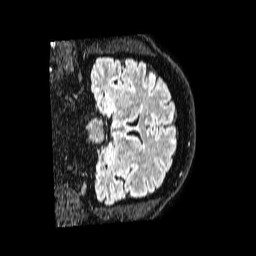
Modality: FLAIR
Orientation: coronal
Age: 34
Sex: female
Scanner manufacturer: philips
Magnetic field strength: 1.5 T
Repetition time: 4.8 s
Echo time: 0.3 s